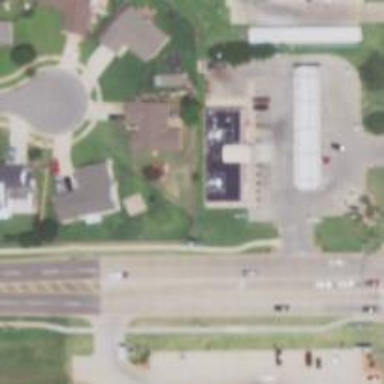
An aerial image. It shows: Convenience shop.